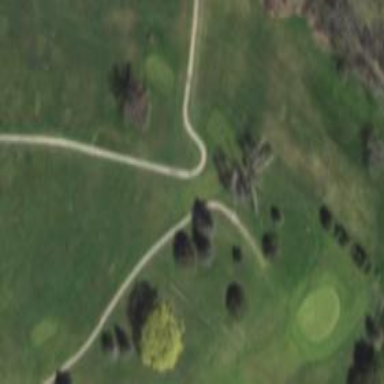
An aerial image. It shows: Golf tee.